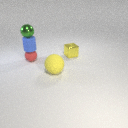
small blue rubber cylinder above small red rubber sphere